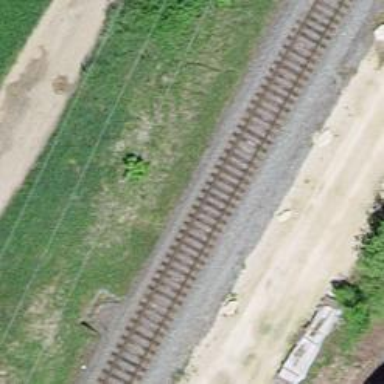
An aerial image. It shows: Railway switch.